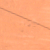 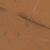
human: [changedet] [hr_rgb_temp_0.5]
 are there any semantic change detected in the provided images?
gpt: A roundabout was created along the street.